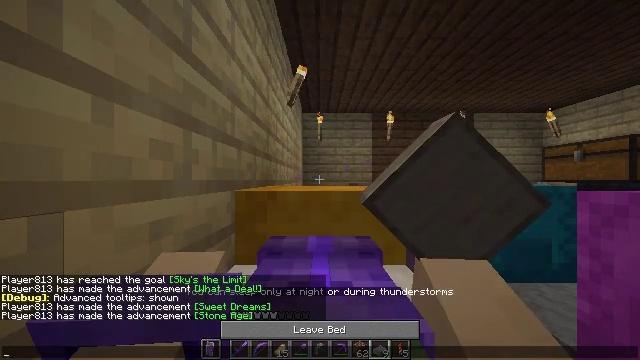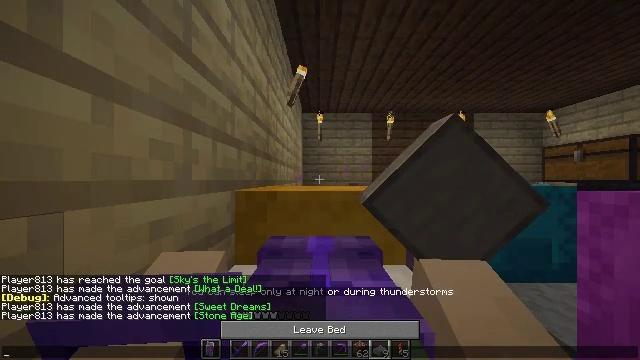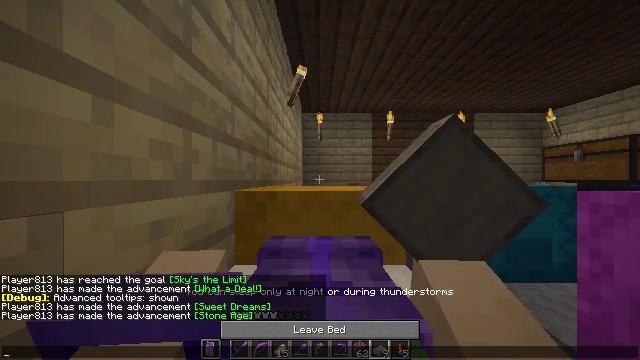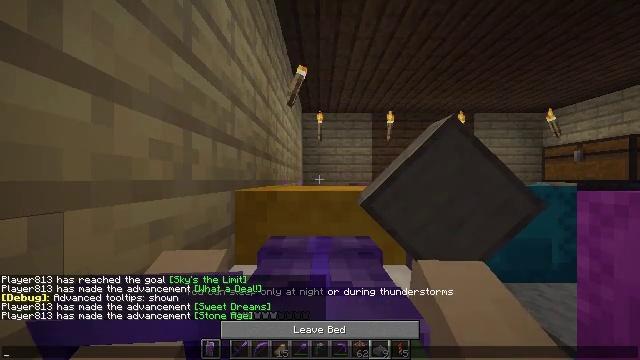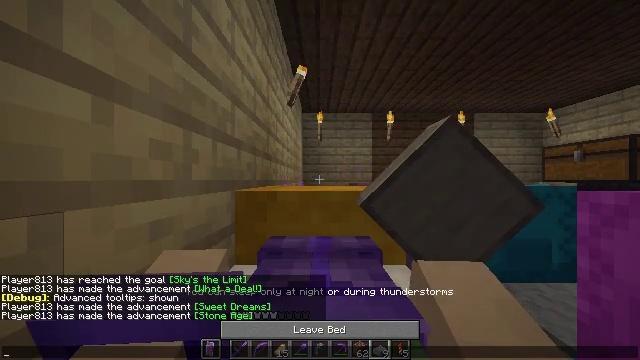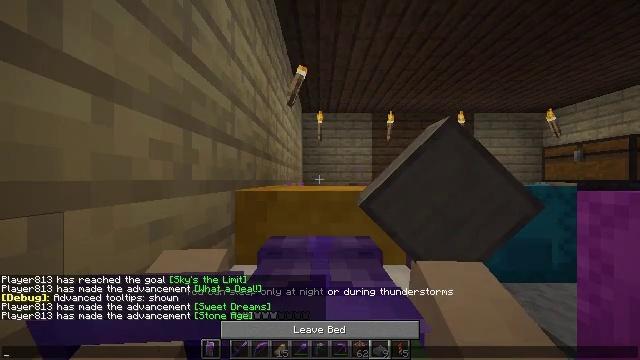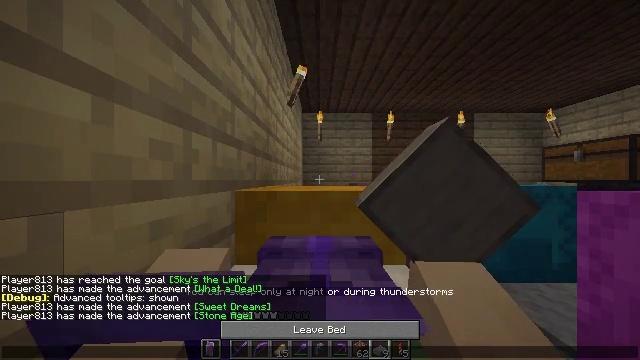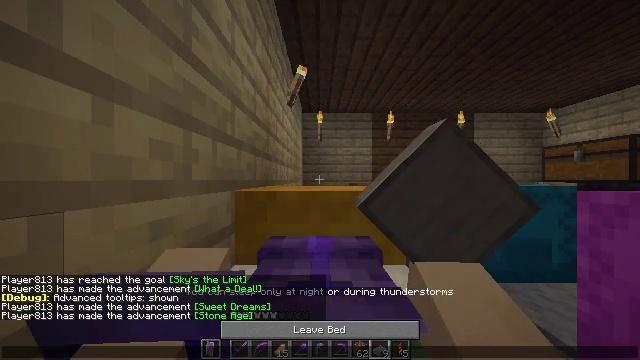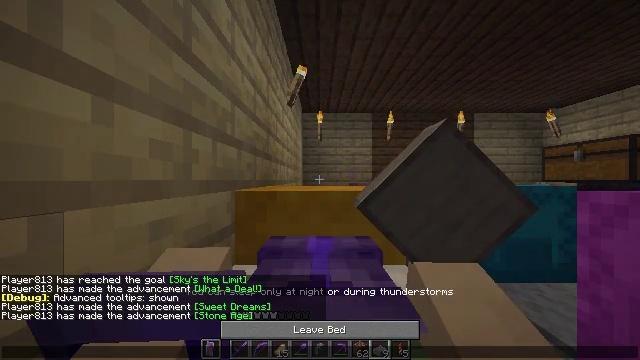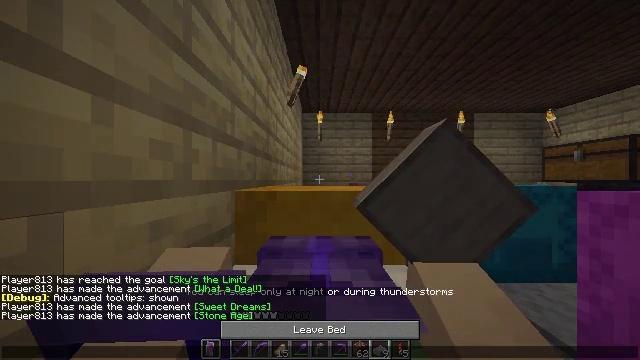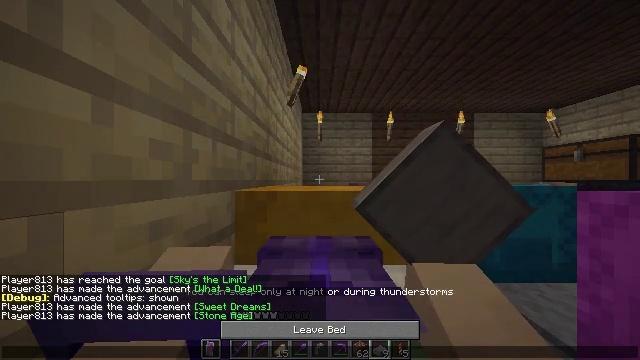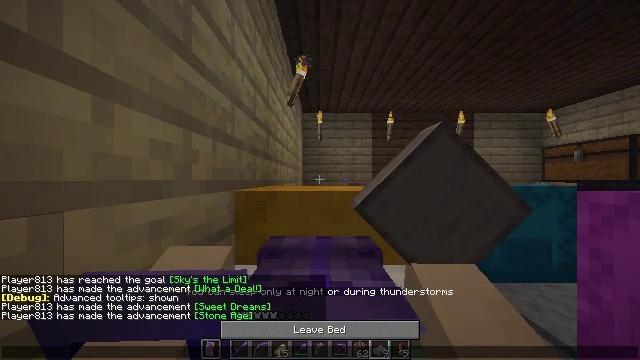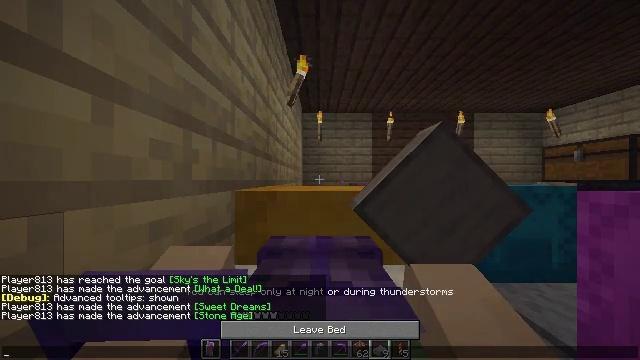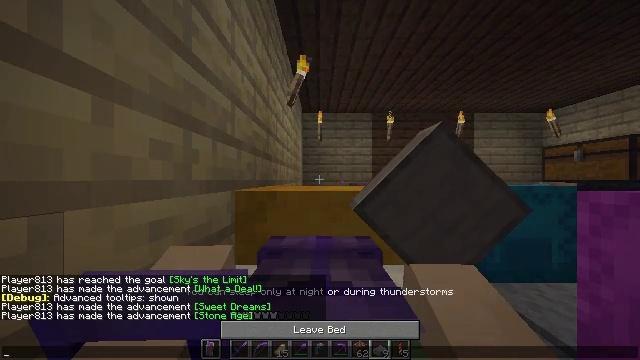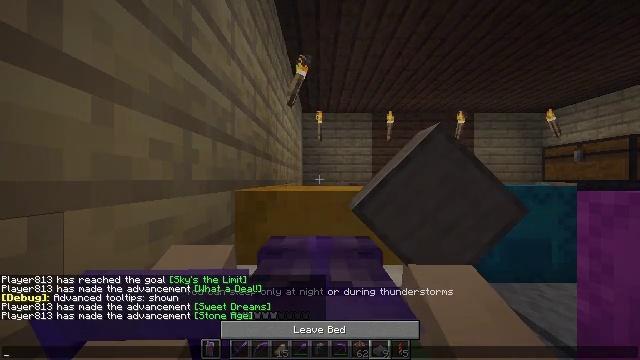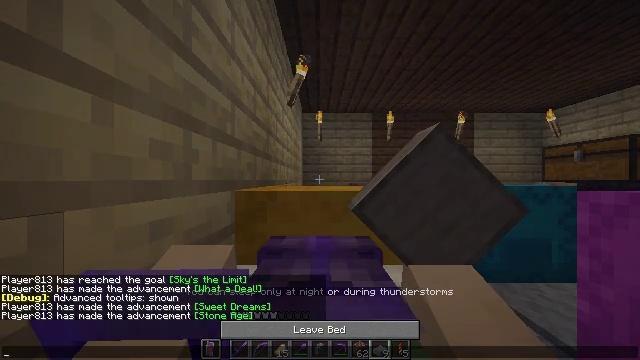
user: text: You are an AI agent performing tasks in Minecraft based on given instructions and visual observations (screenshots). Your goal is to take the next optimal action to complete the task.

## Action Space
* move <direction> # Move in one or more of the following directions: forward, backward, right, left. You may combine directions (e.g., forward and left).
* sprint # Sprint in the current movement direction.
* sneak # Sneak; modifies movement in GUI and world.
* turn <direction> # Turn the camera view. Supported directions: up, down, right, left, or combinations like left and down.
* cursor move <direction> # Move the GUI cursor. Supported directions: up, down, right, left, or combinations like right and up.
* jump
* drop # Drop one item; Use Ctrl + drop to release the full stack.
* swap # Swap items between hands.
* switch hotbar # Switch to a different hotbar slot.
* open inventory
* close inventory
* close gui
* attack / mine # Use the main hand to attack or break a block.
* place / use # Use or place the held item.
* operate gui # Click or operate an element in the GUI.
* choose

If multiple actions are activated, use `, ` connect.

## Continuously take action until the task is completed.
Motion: motion action
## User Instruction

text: Open the crafting table to craft a smooth stone slab.
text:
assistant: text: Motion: no_op
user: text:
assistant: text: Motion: no_op
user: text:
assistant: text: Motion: no_op
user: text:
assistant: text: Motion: no_op
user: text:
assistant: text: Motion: no_op
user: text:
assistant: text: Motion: no_op
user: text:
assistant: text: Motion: no_op
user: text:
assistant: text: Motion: no_op
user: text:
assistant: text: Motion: no_op
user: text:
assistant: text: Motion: no_op
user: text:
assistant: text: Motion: no_op
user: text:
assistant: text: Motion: no_op
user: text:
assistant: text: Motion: no_op
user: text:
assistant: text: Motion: no_op
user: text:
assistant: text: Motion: no_op
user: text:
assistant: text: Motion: no_op
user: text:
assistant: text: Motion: no_op
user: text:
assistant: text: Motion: no_op
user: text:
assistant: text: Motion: no_op
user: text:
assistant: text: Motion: no_op
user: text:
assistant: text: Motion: no_op
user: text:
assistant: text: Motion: no_op
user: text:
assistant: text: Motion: no_op
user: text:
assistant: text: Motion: no_op
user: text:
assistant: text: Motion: no_op
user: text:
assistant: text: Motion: no_op
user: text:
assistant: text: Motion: no_op
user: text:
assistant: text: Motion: no_op
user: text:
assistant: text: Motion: no_op
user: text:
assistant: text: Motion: no_op